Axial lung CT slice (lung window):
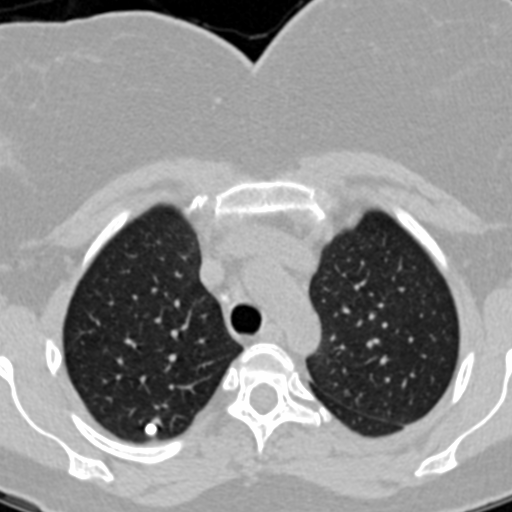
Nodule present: yes
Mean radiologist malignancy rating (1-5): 1